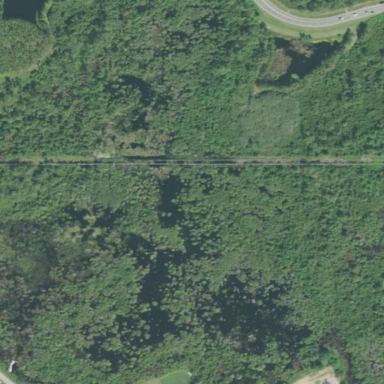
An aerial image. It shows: Swamp in wetland area.